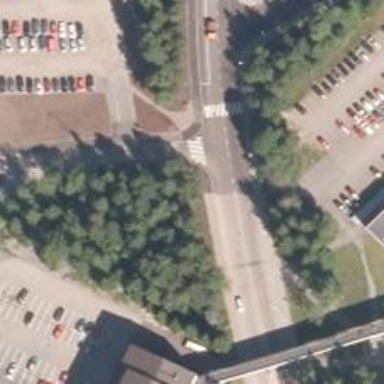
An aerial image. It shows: Railway crossing.